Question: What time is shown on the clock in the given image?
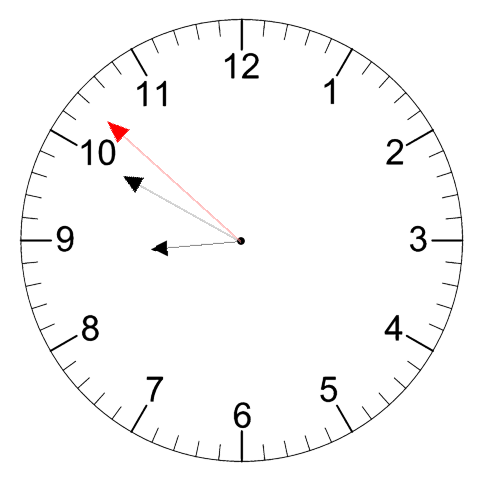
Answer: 08:49:52